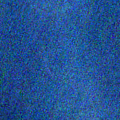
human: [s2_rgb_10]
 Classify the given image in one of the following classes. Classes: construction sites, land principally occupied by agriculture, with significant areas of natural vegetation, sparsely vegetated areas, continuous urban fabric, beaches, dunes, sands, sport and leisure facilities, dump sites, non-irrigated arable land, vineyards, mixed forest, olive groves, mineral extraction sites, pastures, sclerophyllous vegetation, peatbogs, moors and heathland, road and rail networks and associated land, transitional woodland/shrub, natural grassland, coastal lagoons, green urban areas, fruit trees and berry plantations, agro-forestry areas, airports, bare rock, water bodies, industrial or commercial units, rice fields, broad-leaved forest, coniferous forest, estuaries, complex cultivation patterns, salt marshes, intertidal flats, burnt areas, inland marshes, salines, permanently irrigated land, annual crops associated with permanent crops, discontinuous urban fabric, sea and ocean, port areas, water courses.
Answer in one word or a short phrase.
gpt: water bodies